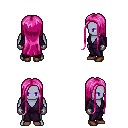
a pixel art fantasy rpg character, male body template, dark elf, purple skin, purple robe, teal pants, pink extra-long hairstyle, metal gloves, brown shoes, four views (front, back, left, right), 2x2 character sprite sheet, small pixel art, hard edges, no anti-aliasing